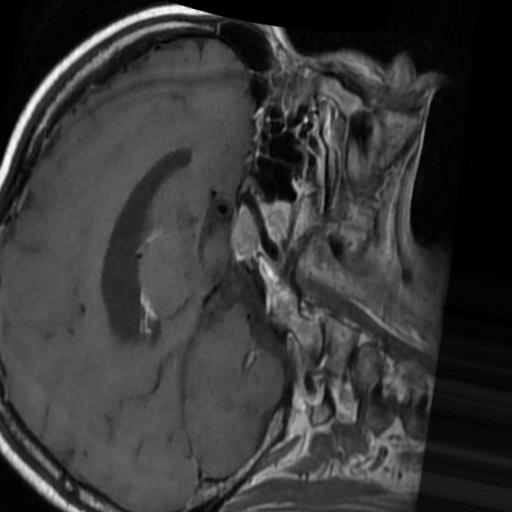
Label: brain_tumor